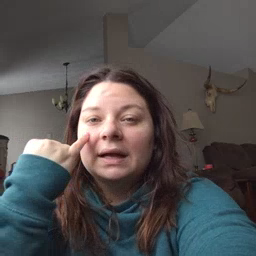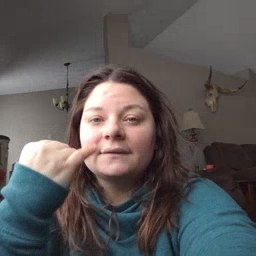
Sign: if